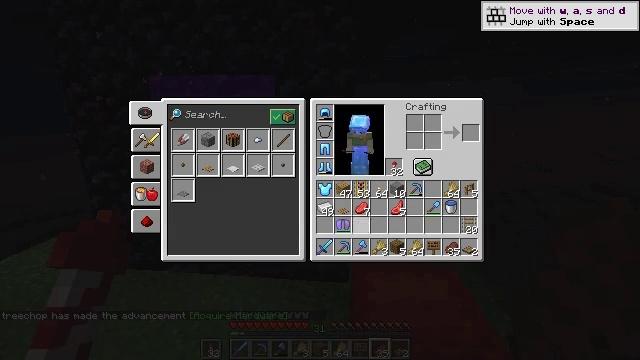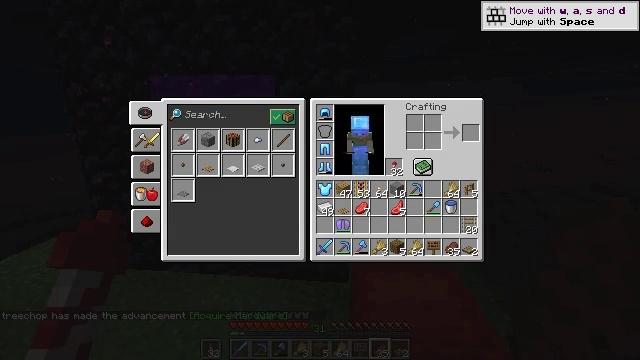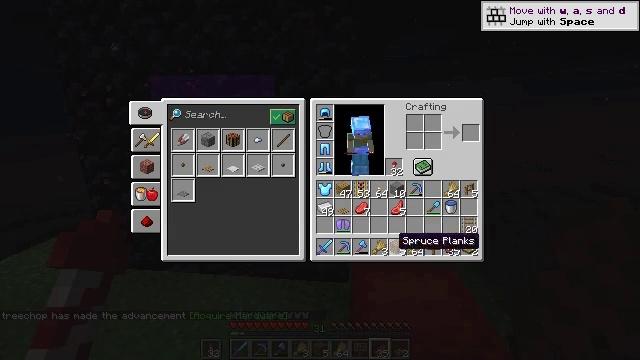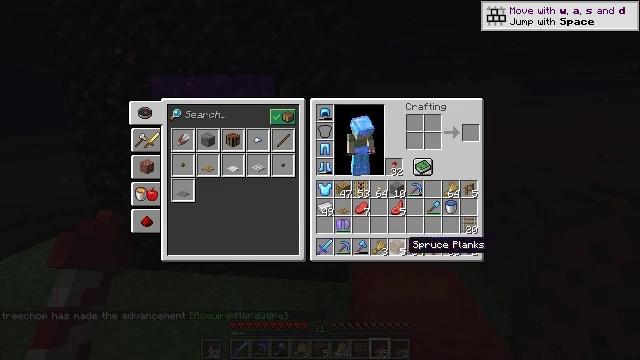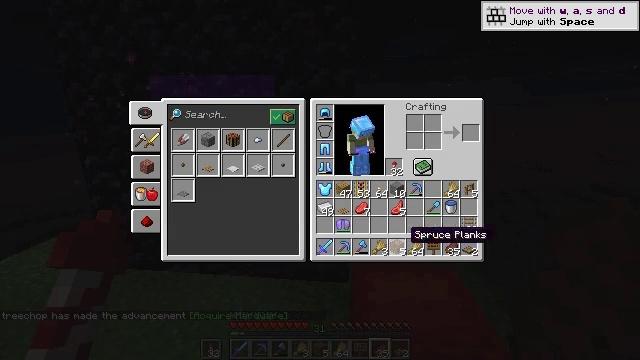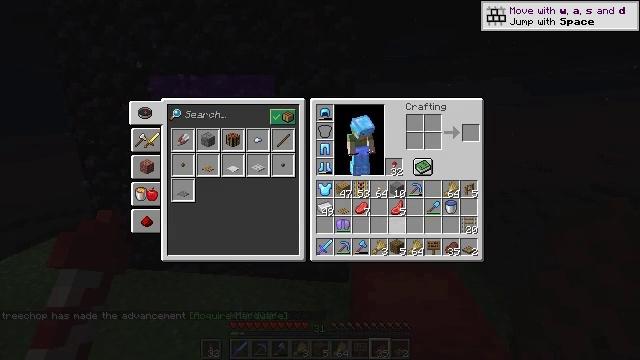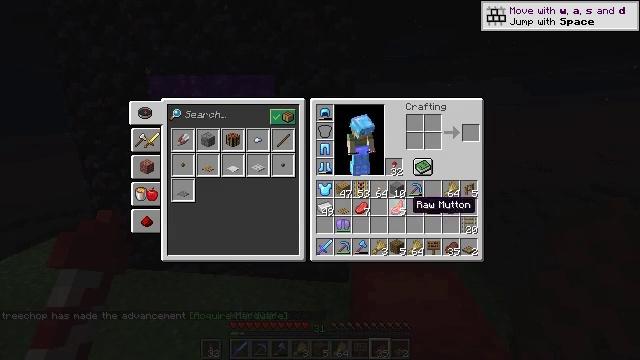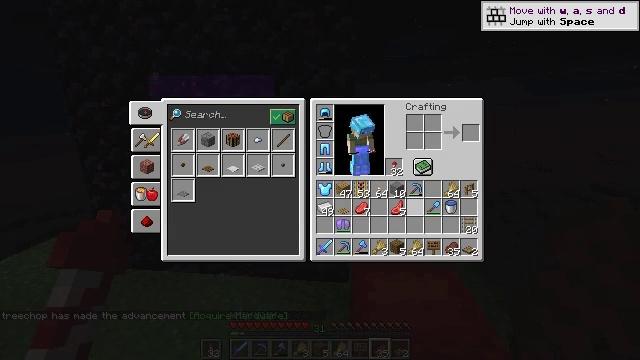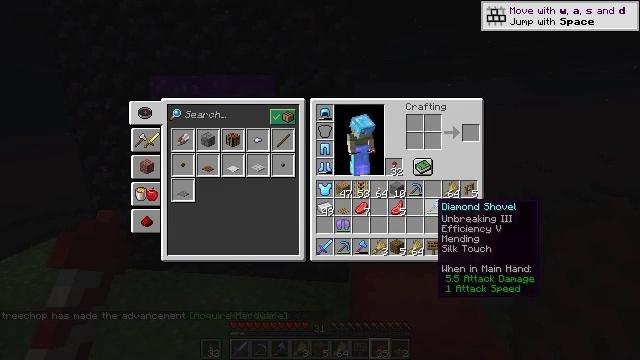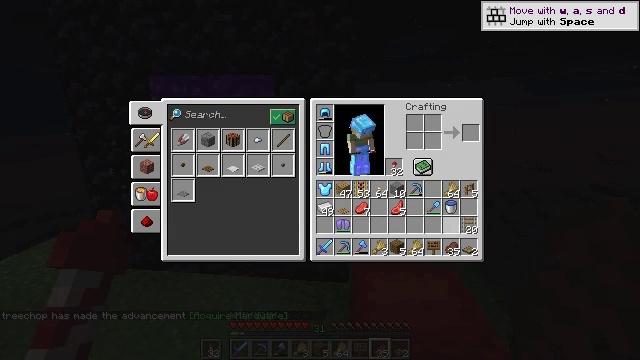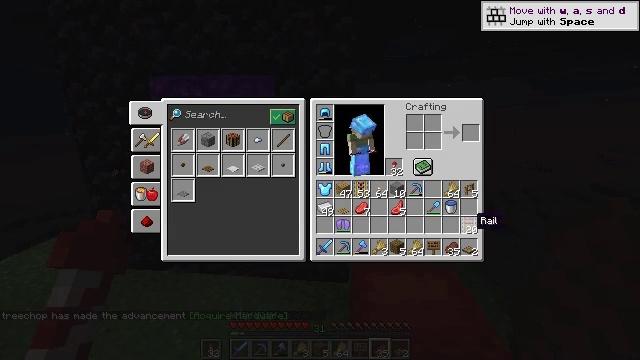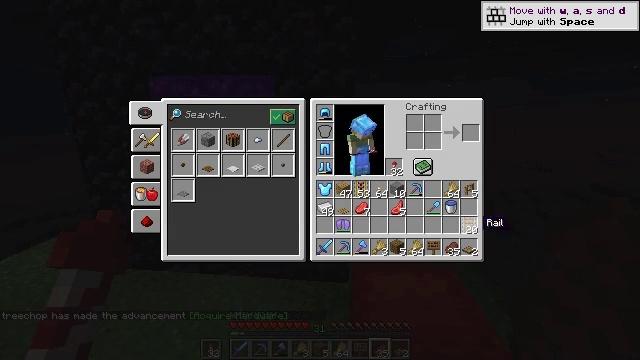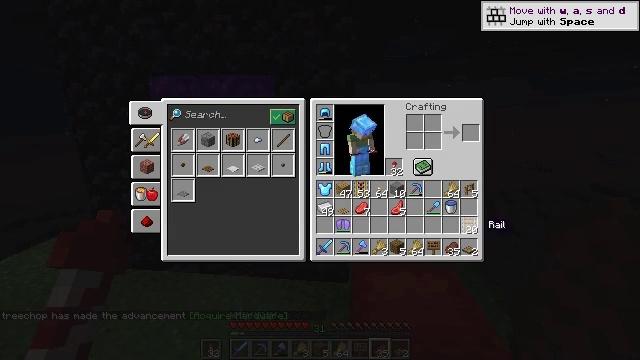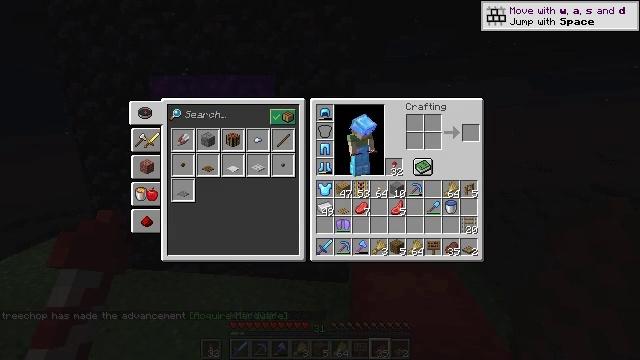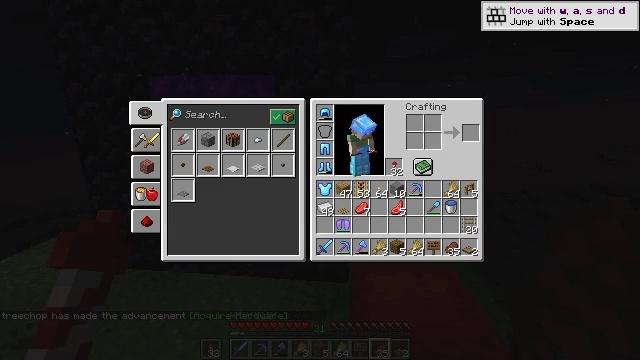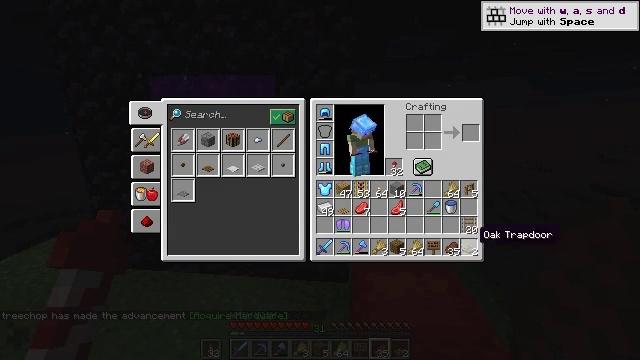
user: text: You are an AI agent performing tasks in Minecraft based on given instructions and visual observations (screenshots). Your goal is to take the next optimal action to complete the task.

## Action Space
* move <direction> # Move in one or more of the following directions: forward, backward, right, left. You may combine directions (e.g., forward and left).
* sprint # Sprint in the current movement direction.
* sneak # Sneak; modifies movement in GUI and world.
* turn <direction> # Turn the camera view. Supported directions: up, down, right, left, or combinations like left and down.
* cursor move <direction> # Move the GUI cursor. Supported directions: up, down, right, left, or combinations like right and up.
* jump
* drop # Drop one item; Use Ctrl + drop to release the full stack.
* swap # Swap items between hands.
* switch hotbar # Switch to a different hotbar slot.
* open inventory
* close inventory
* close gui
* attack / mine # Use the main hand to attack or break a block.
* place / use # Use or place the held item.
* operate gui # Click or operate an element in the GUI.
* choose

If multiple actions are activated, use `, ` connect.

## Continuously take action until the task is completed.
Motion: motion action
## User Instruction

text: Collect the red bed into your inventory.
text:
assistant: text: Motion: sneak, cursor move right and down
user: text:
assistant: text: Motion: sneak, cursor move right and down
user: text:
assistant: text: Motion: sneak, cursor move right
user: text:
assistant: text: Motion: sneak, cursor move up
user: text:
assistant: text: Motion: sneak, cursor move up
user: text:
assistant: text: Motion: sneak, cursor move up
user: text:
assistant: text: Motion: sneak
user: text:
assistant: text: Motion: sneak, cursor move right
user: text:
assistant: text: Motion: sneak, cursor move right
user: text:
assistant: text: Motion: sneak, cursor move right and down
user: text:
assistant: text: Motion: sneak
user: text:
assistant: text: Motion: sneak
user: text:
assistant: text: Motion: sneak
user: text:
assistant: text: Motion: sneak
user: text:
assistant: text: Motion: sneak, cursor move left and down
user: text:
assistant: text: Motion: sneak, cursor move left and down
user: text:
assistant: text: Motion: sneak, cursor move left
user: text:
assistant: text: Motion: sneak, cursor move left
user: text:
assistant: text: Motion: sneak, cursor move left
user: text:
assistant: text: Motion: sneak, cursor move left
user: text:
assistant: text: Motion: sneak, cursor move left
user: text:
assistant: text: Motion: sneak, cursor move left
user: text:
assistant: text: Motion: sneak, cursor move left
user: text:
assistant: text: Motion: sneak, cursor move left
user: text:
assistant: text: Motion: sneak, cursor move left and up
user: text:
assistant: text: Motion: sneak, cursor move up
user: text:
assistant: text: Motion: sneak
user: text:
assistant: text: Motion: sneak, cursor move right
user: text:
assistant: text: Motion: sneak, cursor move right and down
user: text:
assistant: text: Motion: cursor move right and down